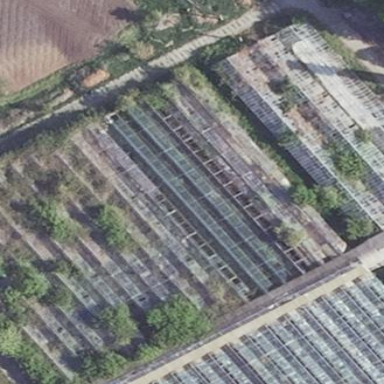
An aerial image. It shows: Greenhouse used for horticulture.